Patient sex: M
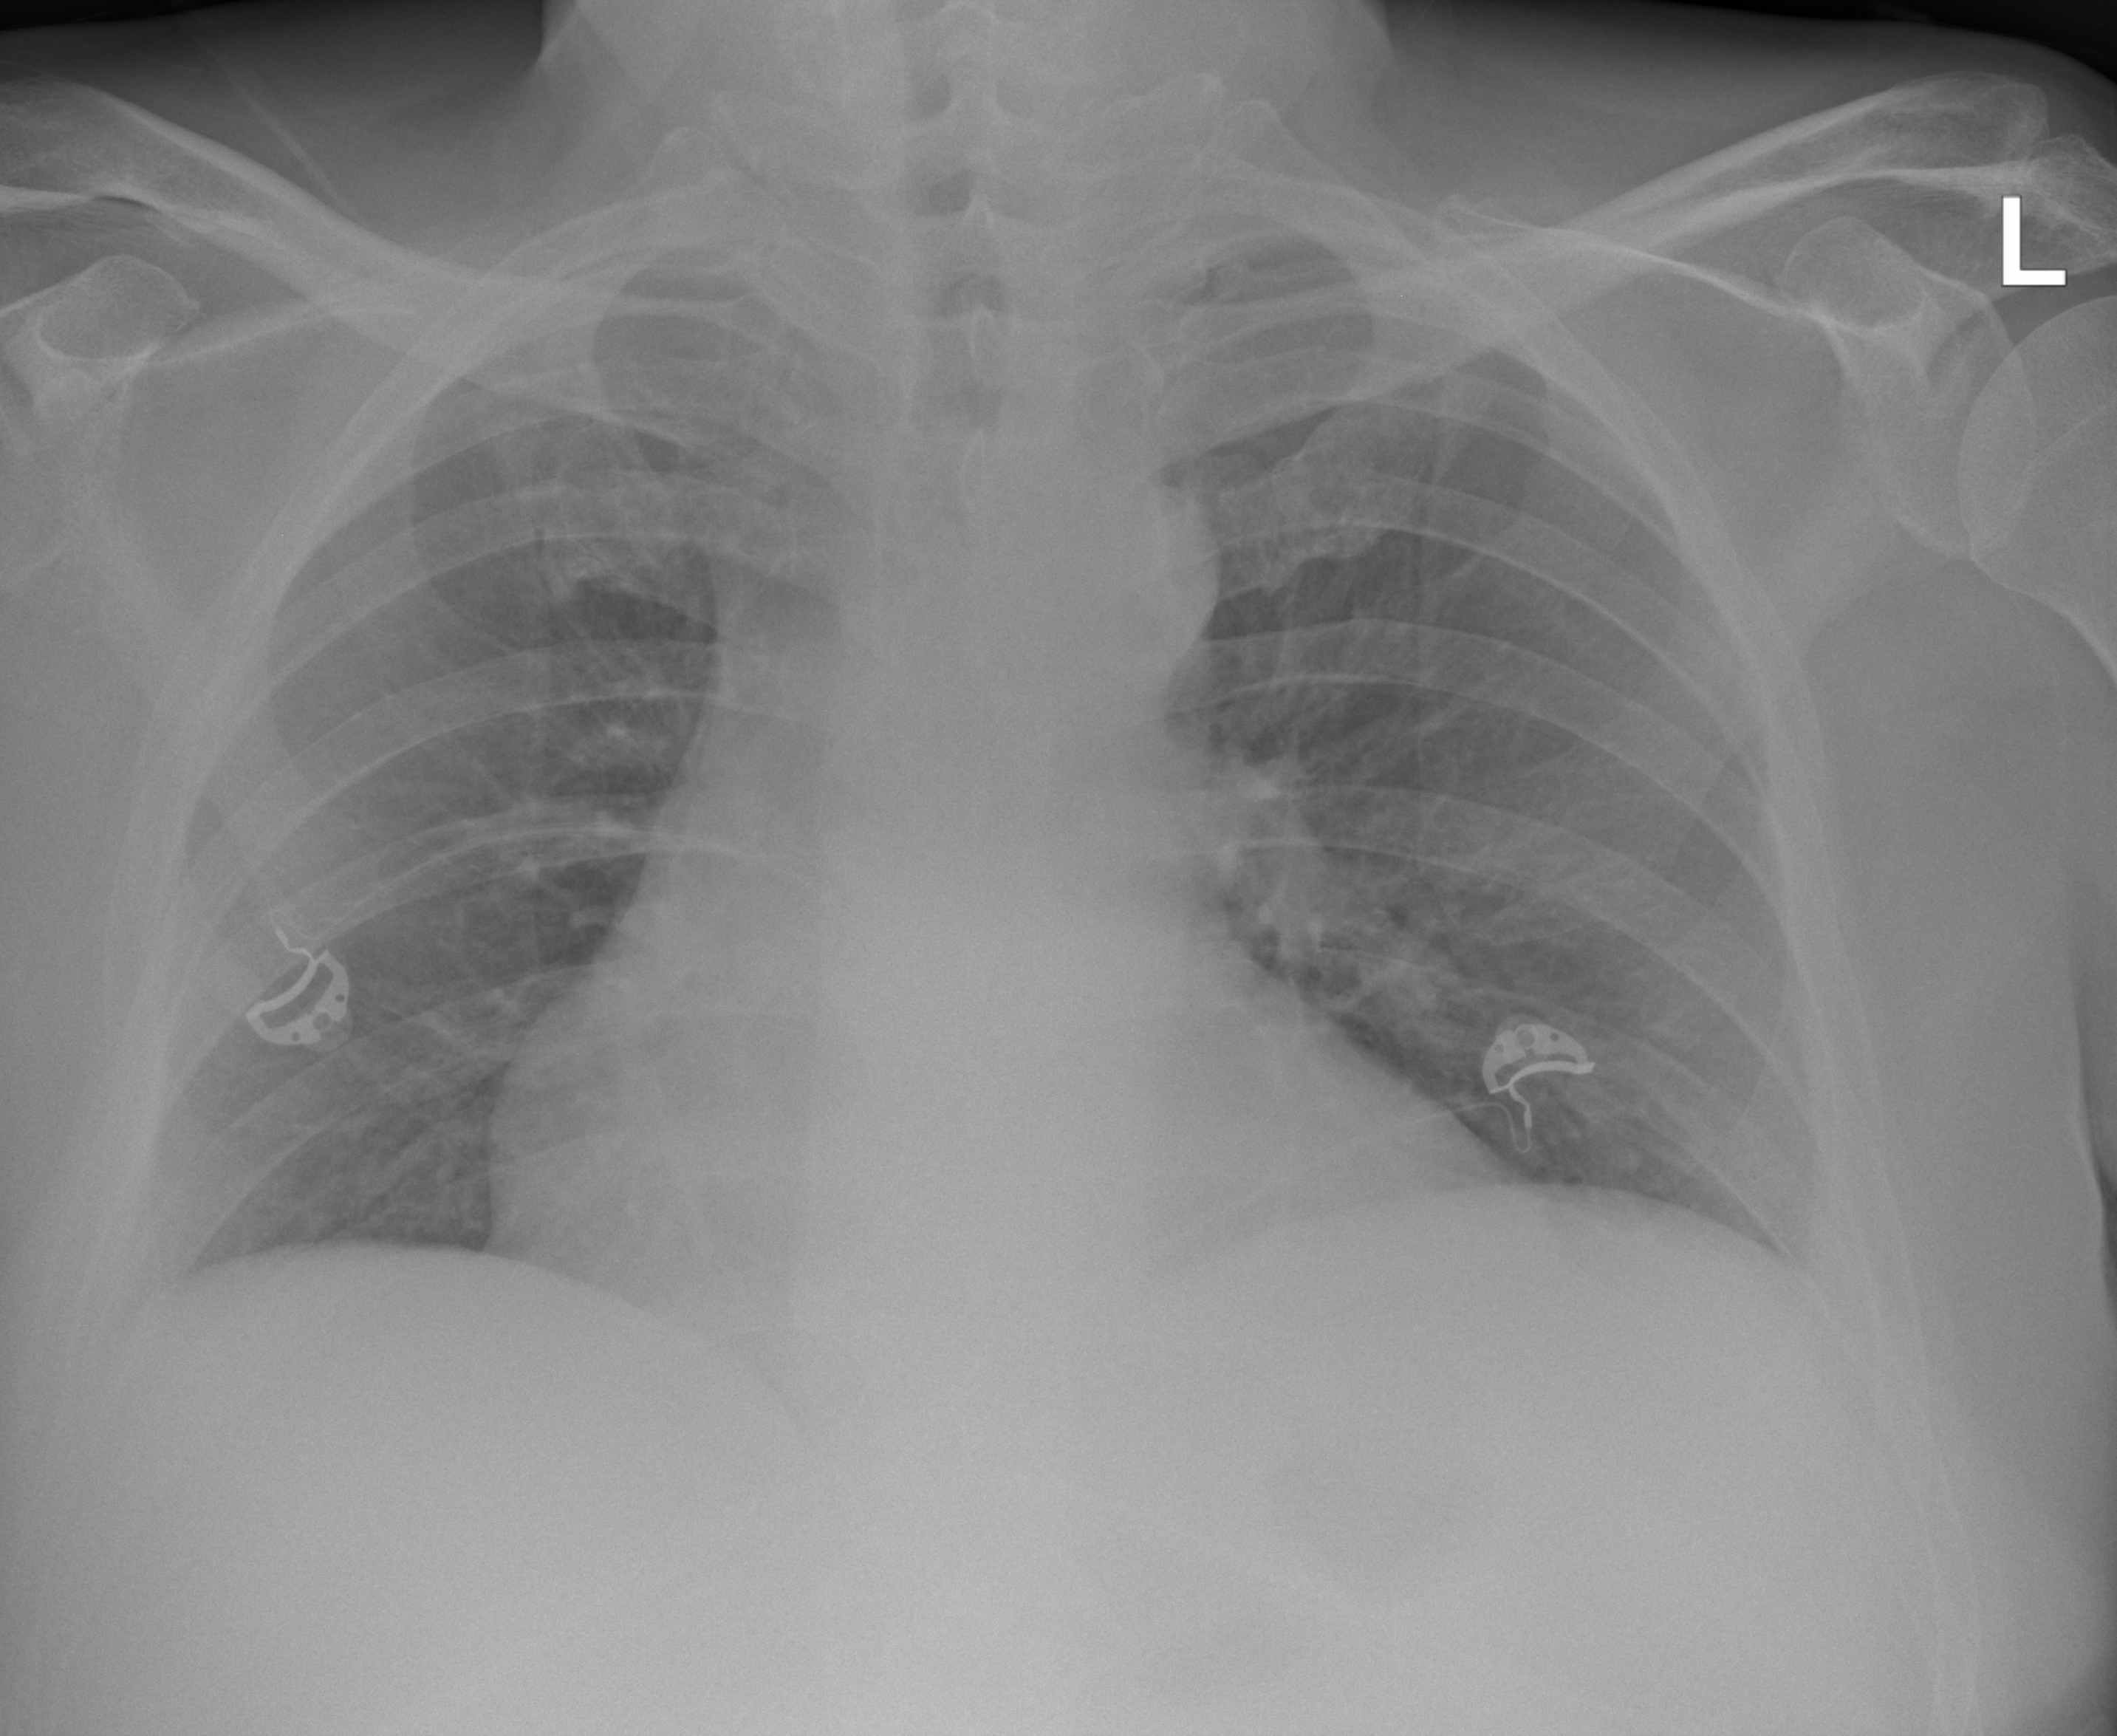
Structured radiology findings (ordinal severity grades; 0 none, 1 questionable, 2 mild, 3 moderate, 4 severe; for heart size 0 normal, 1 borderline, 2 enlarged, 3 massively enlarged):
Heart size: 2
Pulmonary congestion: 0
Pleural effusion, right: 2
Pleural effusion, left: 2
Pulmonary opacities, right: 0
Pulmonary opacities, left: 0
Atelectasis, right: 0
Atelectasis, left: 0